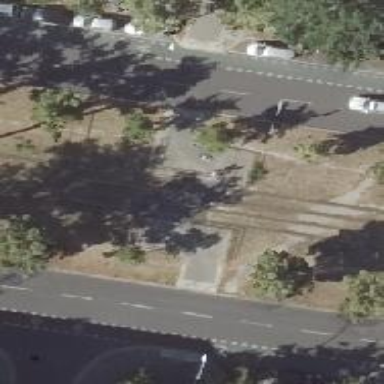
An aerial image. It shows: Uncontrolled tram crossing.